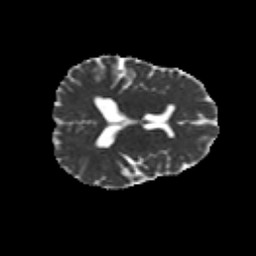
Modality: MD
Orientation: axial
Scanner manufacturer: siemens
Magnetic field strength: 3 T
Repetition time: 6.8 s
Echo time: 0.093 s